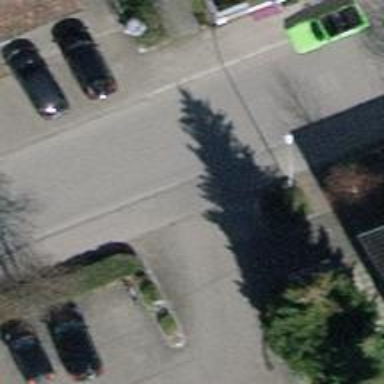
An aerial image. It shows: Road serving as parking aisle.